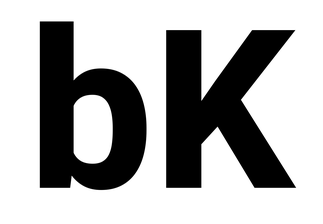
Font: Roboto_ExtraBold